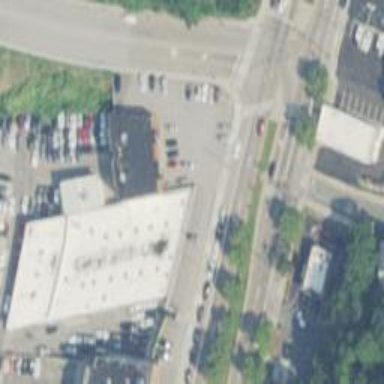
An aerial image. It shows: Car rental service.